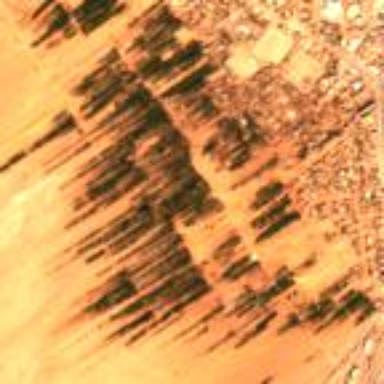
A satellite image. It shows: Beautiful orchard with date palms trees.